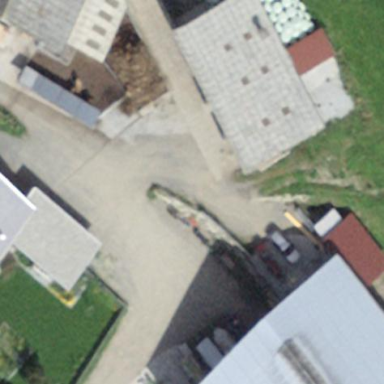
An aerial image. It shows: Shed building.